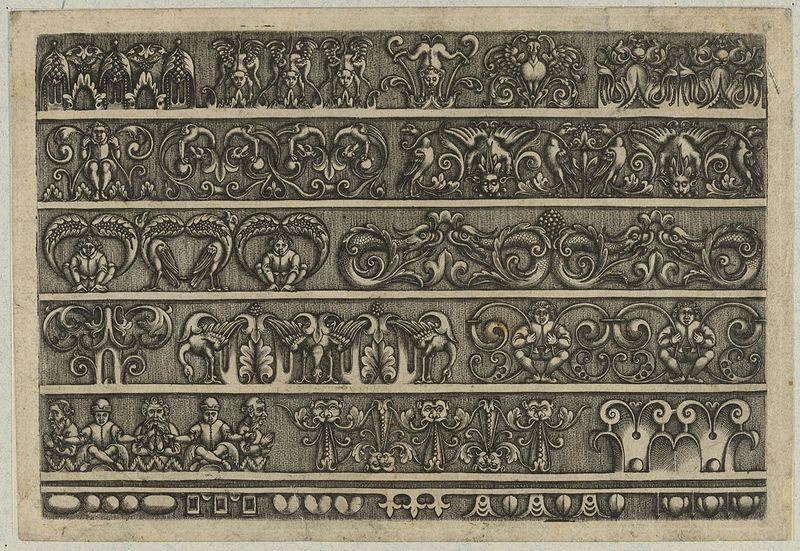
Titel: Fries mit Einzelornamenten, Blatt aus der Folge 'Zierhat boichilgen. Zusamen gedragen Durch Johann Halueren Goltschmidgesel'
Künstler: Johann von Halver
Standort: Hamburg
Institution: Museum für Kunst und Gewerbe Hamburg
Schlagwörter: vogel, figur, papier, grafik, graphik, fotografie, photographie, maske, druckgraphik, druckgrafik, stich, manierismus, kupferstich, groteske, haltungen, stellungen, reproduktionen, druckerzeugnisse, vögel, tierornamente, ornamentstich, vorlageblätter, spätrenaissance